Question: I have a list of objects which I would like to place in a JTable. The map below has an index as the key and an array as the value. The first element of the integer array is the row number and the second is the column number:
'''
mStartLocationMap = new HashMap<Integer, int[]>(); // private static
mStartLocationMap.put(1,new int[]{0,0});
mStartLocationMap.put(2,new int[]{1,0});
mStartLocationMap.put(3,new int[]{0,1});
mStartLocationMap.put(4,new int[]{1,1});
'''
Depending on which index I get, I retrieve the appropriate start location. The table is 16 rows X 24 columns. However, the logic is such that whatever the start location is, the arraylist of objects I have, each object has to be placed in every other cell until I reach the end of the columns. Then, the rows are also incremented every other row as well. Here is what the end product is supposed to look like (this was done when the case is 96 elements in my list with the code posted below:

Here is my code:
'''
// rowStart and colStart can be 0 or 1
int counter = 0;
for(int row=rowStart; row<rowCount ;row=row+2) // rowcount =16
{
for(int col=colStart; col<colCount; col=col+2) // colcount=24
{
// myObjs is an ArrayList that contains 96 or less elements. This line throws the exception
MyObject temp = myObjs.get(counter);
myTable.setValueAt(temp,row,col);
counter++;
}
}
'''
I know this way will not work but I'm not sure how else fill the table in this pattern without throwing an 'ArrayIndexOutOfBoundsException'. I know which line is throwing the error, but I can't figure out another way to achieve what I want - which is to set all the objects from the list into the table no matter what size the list is.
Can anyone point me in the right direction?
Thanks!
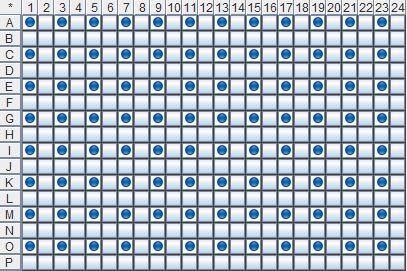
Answer: So what you want there to be if you have less than 96 is something like:
'''
+-+-+-+-+-+-+-+-+
|*| |*| |*| |*| |
+-+-+-+-+-+-+-+-+
| | | | | | | | |
+-+-+-+-+-+-+-+-+
|*| |*| | | | | |
+-+-+-+-+-+-+-+-+
| | | | | | | | |
+-+-+-+-+-+-+-+-+
| | | | | | | | |
+-+-+-+-+-+-+-+-+
'''
In that case, you loop on your and adjust your current row and column rather than the other way around:
'''
int row = rowStart;
int col = colStart;
for( MyObject temp : myObjs ) {
myTable.setValueAt(temp,row,col);
col+=2;
if ( col >= colCount ) {
col = colStart;
row+=2;
}
}
'''
Basically, you start at your 'rowStart' and 'colStart'. For each value in the list, you add it to the table, and then calculate the next position. First, you move to the next column. If you see that you have exceeded the number of columns, then you need to go to the next row. You adjust the column to your first column again, and update your row.
You don't need to check the limit of the row because you are not supposed to have more elements in your list than you have in your table.